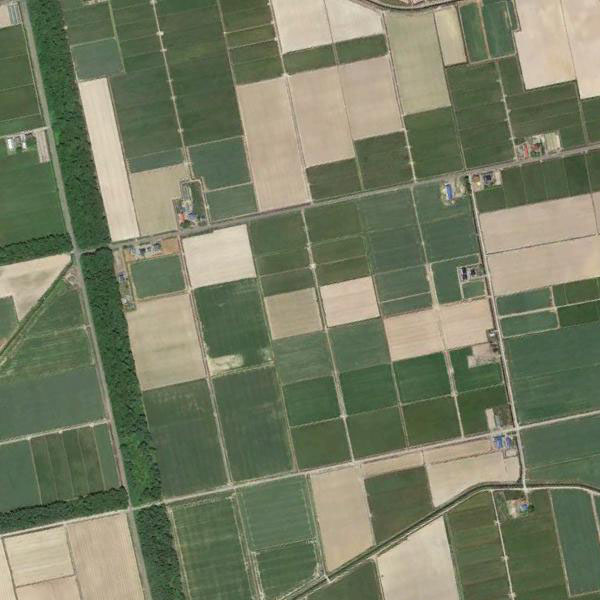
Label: Farmland